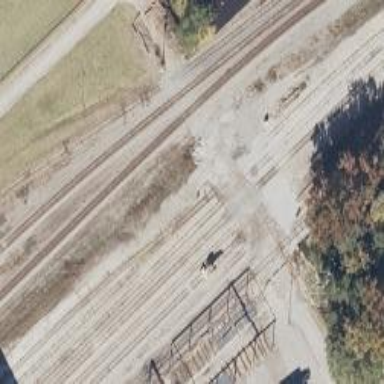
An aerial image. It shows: Railway siding for service.